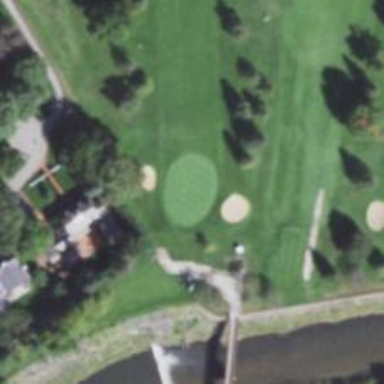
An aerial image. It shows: Golf hole on golf course.